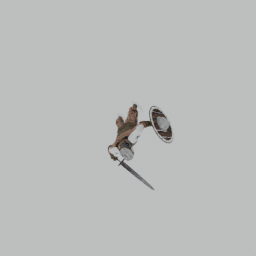
Label: people